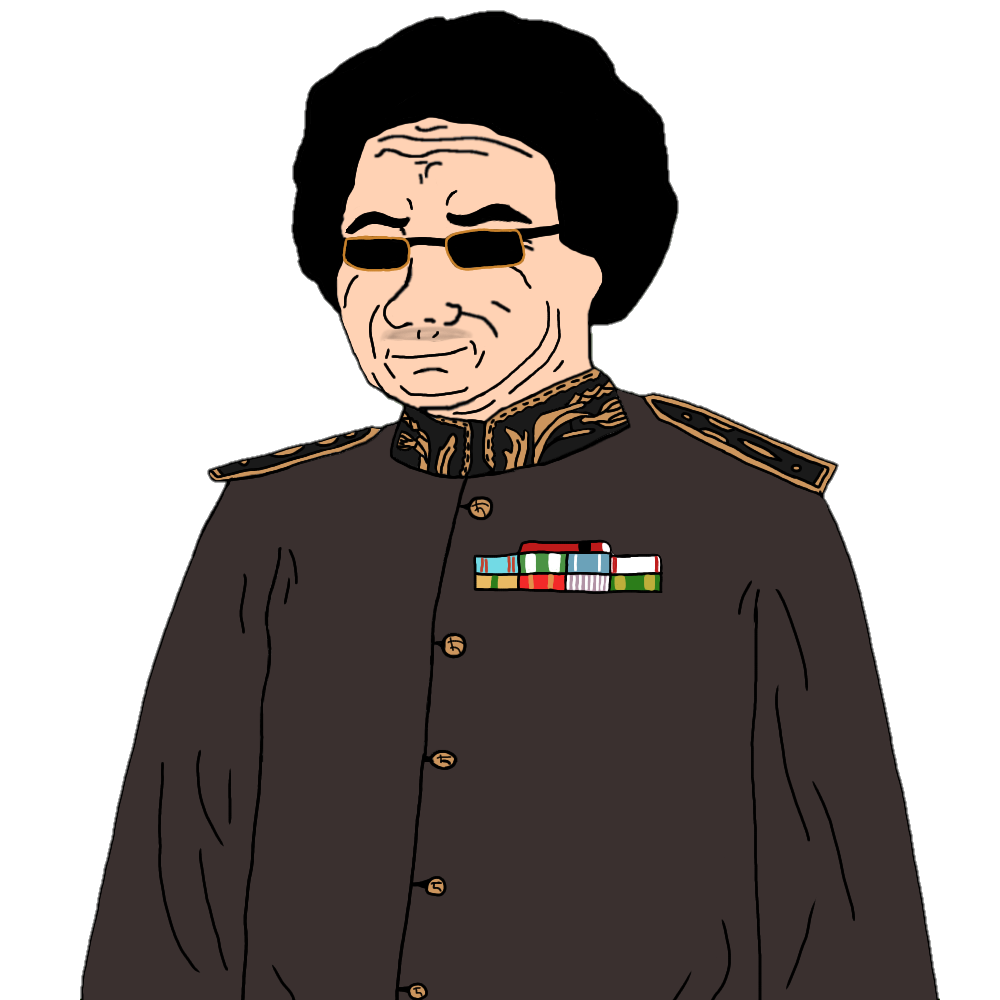
Label: 5_Smugjak